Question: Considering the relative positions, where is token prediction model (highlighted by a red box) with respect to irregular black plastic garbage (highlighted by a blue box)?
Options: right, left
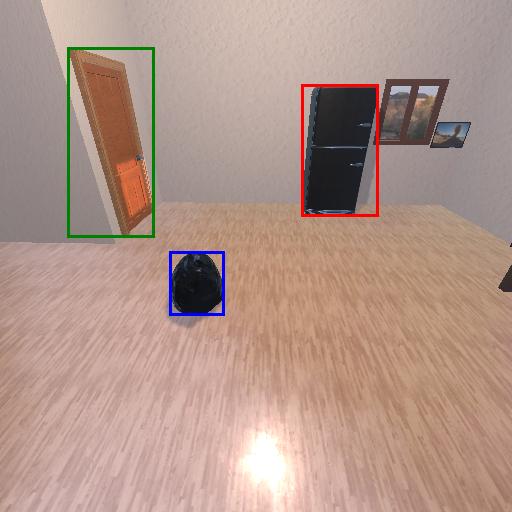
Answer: right